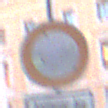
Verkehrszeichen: VerbotFahrzeugeAllerArt
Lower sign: SonstigeFahrzeugePersonengruppenFrei3
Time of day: SunriseSunset
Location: Outdoor (Urban)
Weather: Clear
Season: NotSpecified
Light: Natural